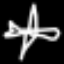
Label: airplane